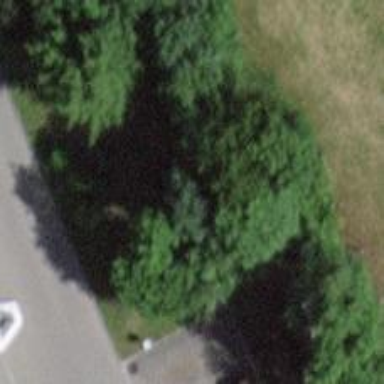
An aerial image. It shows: Broadleaved tree in natural setting.